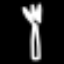
Label: fork